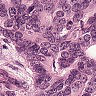
Metastatic tissue present: yes